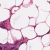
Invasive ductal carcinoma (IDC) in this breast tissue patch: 0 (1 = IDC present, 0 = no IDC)